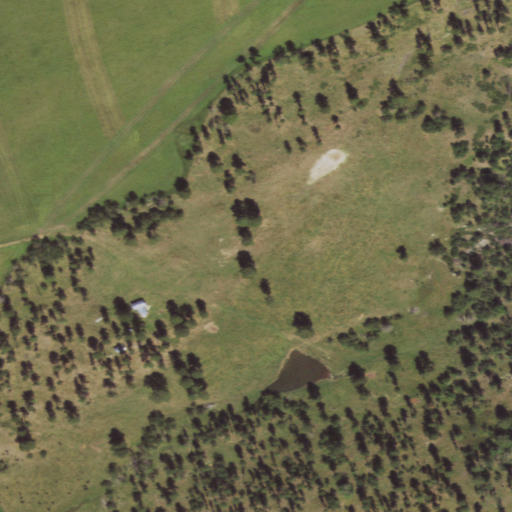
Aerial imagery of ridge(s) in Wyoming named Ellsbury Divide containing evergreen forest, grassland, cultivated crops, shrub, and open development